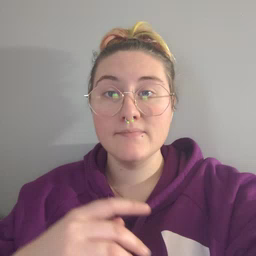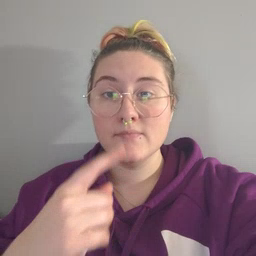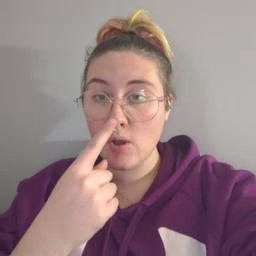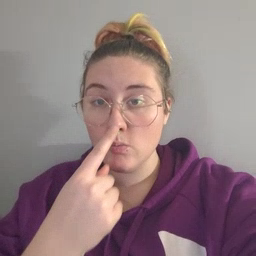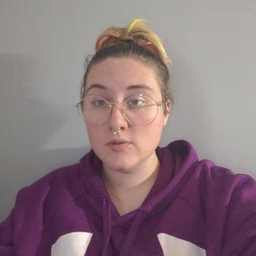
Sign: nose